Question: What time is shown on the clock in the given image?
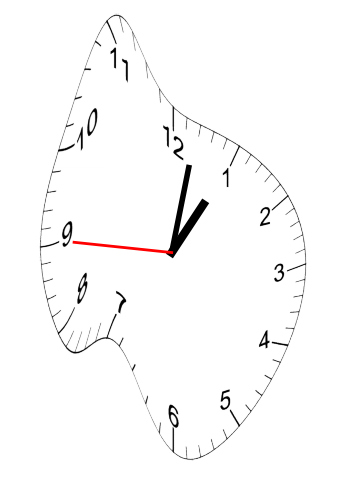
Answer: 01:01:45